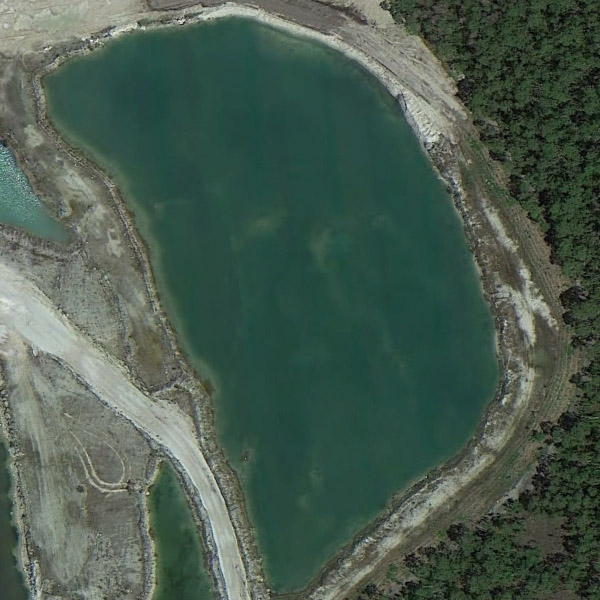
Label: Pond